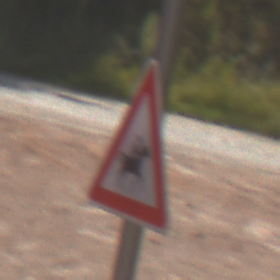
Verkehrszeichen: ReiterLinks
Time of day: MorningAfternoon
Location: Outdoor (Nature)
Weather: Clear
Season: Summer
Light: Natural